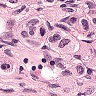
Metastatic tissue present: yes